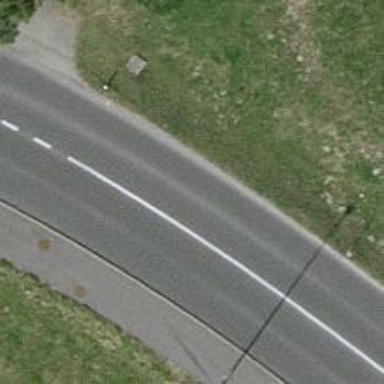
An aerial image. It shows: Secondary road with asphalt surface. There is cycle track on the right side.